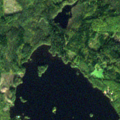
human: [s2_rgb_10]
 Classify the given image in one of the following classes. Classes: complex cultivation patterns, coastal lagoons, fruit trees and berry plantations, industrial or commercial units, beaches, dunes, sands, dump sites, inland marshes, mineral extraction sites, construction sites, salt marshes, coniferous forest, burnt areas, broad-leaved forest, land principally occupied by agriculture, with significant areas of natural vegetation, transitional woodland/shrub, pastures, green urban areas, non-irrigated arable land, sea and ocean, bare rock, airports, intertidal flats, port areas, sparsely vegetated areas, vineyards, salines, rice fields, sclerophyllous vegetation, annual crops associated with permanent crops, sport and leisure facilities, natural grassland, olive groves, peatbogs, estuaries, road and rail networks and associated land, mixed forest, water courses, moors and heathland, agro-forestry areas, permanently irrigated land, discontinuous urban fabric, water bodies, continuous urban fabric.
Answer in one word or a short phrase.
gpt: broad-leaved forest, coniferous forest, mixed forest, water bodies